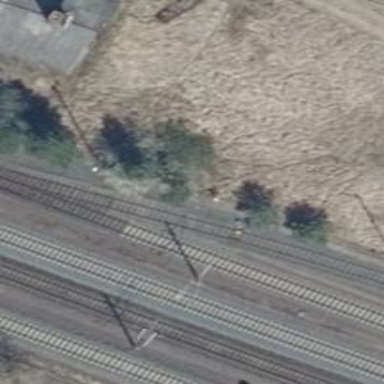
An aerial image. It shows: Wedge is used for the railway derail.